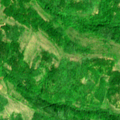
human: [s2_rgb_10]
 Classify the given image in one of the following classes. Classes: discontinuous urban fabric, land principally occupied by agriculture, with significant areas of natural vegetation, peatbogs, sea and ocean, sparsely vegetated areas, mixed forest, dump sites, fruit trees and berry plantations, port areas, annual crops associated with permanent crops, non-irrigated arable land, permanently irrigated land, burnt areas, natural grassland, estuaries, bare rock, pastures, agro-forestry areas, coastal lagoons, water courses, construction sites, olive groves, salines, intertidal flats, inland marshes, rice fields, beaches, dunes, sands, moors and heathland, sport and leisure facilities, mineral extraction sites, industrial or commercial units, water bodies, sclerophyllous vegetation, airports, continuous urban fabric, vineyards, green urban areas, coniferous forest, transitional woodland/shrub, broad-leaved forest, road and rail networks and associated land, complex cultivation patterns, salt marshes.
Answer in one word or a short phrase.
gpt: pastures, complex cultivation patterns, broad-leaved forest, transitional woodland/shrub